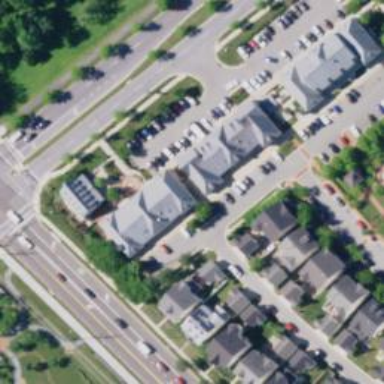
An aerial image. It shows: Pharmacy providing healthcare services.